Question: I've tried using various iterations of skew to get outline of an angle like this with pure CSS:

It never seems to come out right. I can easily make a 90 degree angle with rotation and a border, but getting a greater than 90 degree angle has escaped me. I'm actually using less, but this more of a css question.
Solid shapes I understand how do to, it is achieving the border with a transparent background that I can't figure out.
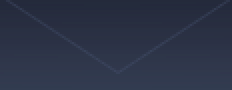
Answer: as well with pseudo elements: <URL>
from '<div>Envellope</div>' :
'''
div {
width:500px;
height:194px;
background:#2F374B;
position:relative;/* to master pseudo position */
text-align:center;
}
div:before,
div:after {
content:'';
position:absolute;
width:57%;/* update this to match with rotation degrees */
box-shadow:0 0 3px 2px #363E55;
top:2px; /* size of shadow */
left:2px;/* size of shadow */
transform:rotate(30deg);
transform-origin:top left;
}
div:after {
transform:rotate(-30deg);
transform-origin:top right;
left:auto;
right:2px;/* size of shadow */
}
'''
Playing with multiple box-shadow, you can increase the look a of a letter
'''
div:before,
div:after {
content:'';
position:absolute;
width:57.5%;
height:1px;
background:#456;
box-shadow:0 0 3px 2px #363E55,
340px -82px 4px 1px #363E55,
0 3px 5px black;
;
top:2px;
left:2px;
transform:rotate(30deg);
transform-origin:top left;
}
div:after {
transform:rotate(-30deg);
transform-origin:top right;
left:auto;
right:2px;
background:#456;
box-shadow:0 0 3px 2px #363E55,
-340px -82px 4px 1px #363E55,
0 3px 5px black;
}
'''